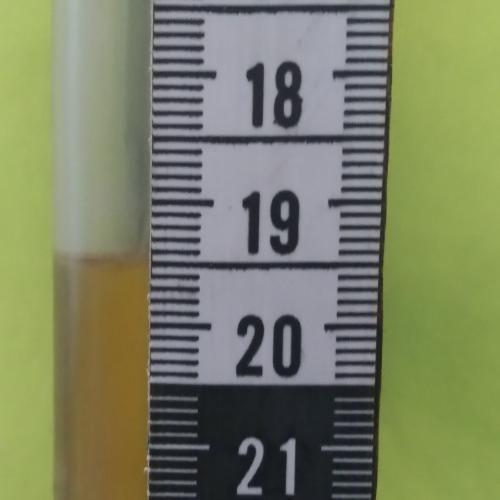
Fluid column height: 19.5 cm